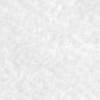
Label: no_change